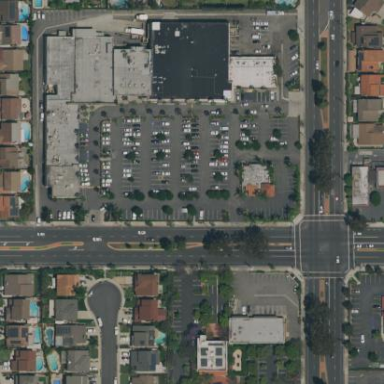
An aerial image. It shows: Retail building.